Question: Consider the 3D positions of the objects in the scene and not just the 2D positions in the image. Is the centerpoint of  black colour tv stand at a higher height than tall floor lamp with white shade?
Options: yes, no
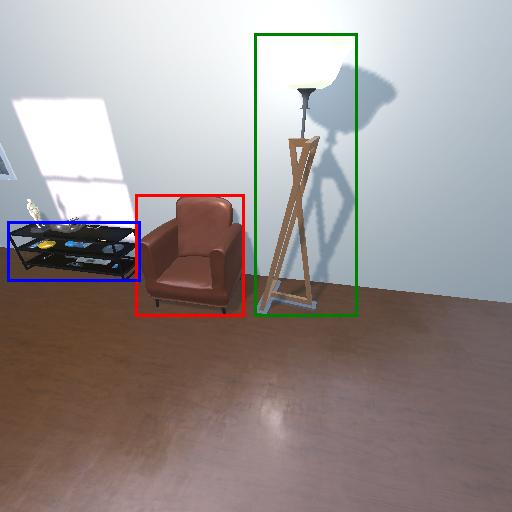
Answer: yes